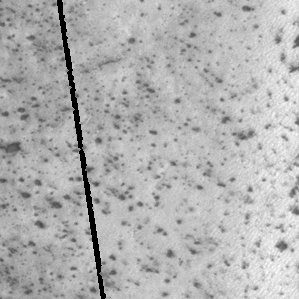
Label: frost